Question: My level of R expertise is , which is insufficient for my first real-world task:
> 48 people were asked to memorize and recall 10 digits. Now the results
should be presented in a bar plot with the number of responses on the
X axis and the number of memorized digits - on Y.
---
Here's what I did by now:
'''
responses <- c(10,10,10,10,10,10,10,10,10,10,3,3,3,3,3,3,3,3,3,3,3,5,5,5,5,5,5,5,2,2,2,2,2,2,6,6,6,6,8,8,8,8,4,4,4,7,7,9)
# 10 people recalled 10 digits, 11 people - 3 digits, 7 people 5 digits, etc
'''
I tried 'plot(responses)'. The resulting graphic was entirely off my goal.
I tried 'qplot' and 'barplot', but I don't know how to switch axes (not to make the graph horizontal, but to swap X and Y).
Then I thought that I should treat 'responses' as a factor. But 'ggplot2 doesn't know how to deal with data of class factor'. Also, I don't know how to formulate "".
Then I converted 'responses' to a single-column 'data.frame', which, coupled with ggplot2, delivered almost palatable results:
'''
df <- data.frame(responses)
ggplot(df, aes(df$responses)) + geom_bar(binwidth=.5,fill="#56B4E9") + xlab("Digits memorized") + ylab("# of responses") + ggtitle("10 digit memorization experiment results") + scale_x_continuous( breaks = round( seq( min(df$responses), max(df$responses), by = 1 ), 1) ) + theme_economist() + scale_y_continuous(breaks = c(0:11)) + theme(axis.title=element_text(size=14))
'''

:
-
In the code above, I would gladly replace 'ggplot(df, aes(df$responses))' with 'ggplot(df, aes(df$something_else))', but the 'responses' column is all I have.
---
. What you see above is a shadow of what I have been trying for the last 3 days. Unfortunately, most of my trying boils down to following my own tracks into the same dead ends.
. What I found were 2 categories of solutions: either for multiple columns/variables, which I don't understand how to apply to my one-column data.frame; or the ones assuming more knowledge.
I would be grateful for any hint.
Thank you for your patience.
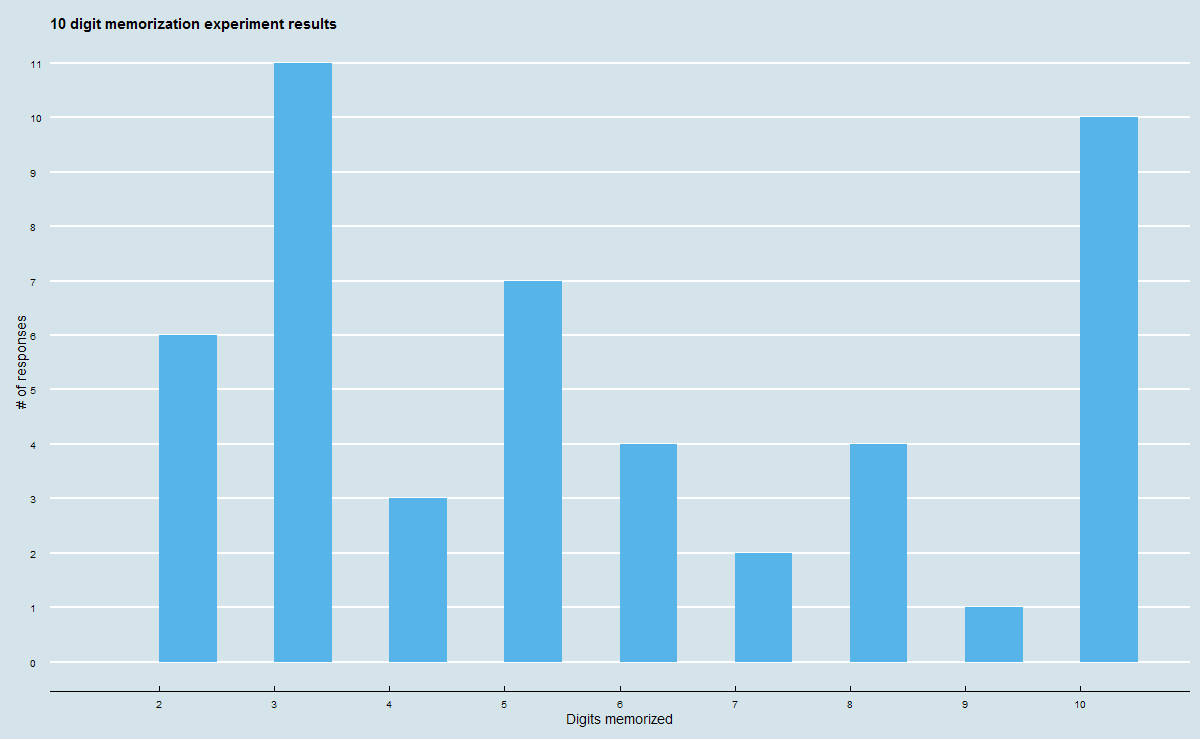
Answer: You can either the base graphics function 'barplot()'
'''
barplot(table(responses), horiz=T, xlab="Count",ylab="Digits Mem")
'''

or ggplot with 'coord_flip()'
'''
ggplot(data.frame(resp=factor(responses)), aes(resp)) +
geom_bar() + coord_flip() +
ylab("Count") + xlab("Digits Mem")
'''